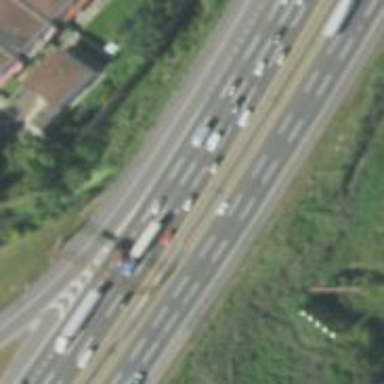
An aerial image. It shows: Asphalt motorway.